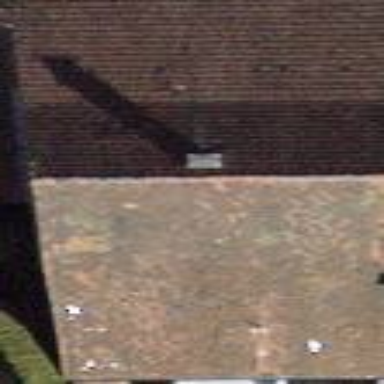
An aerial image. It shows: Building with tile roof.